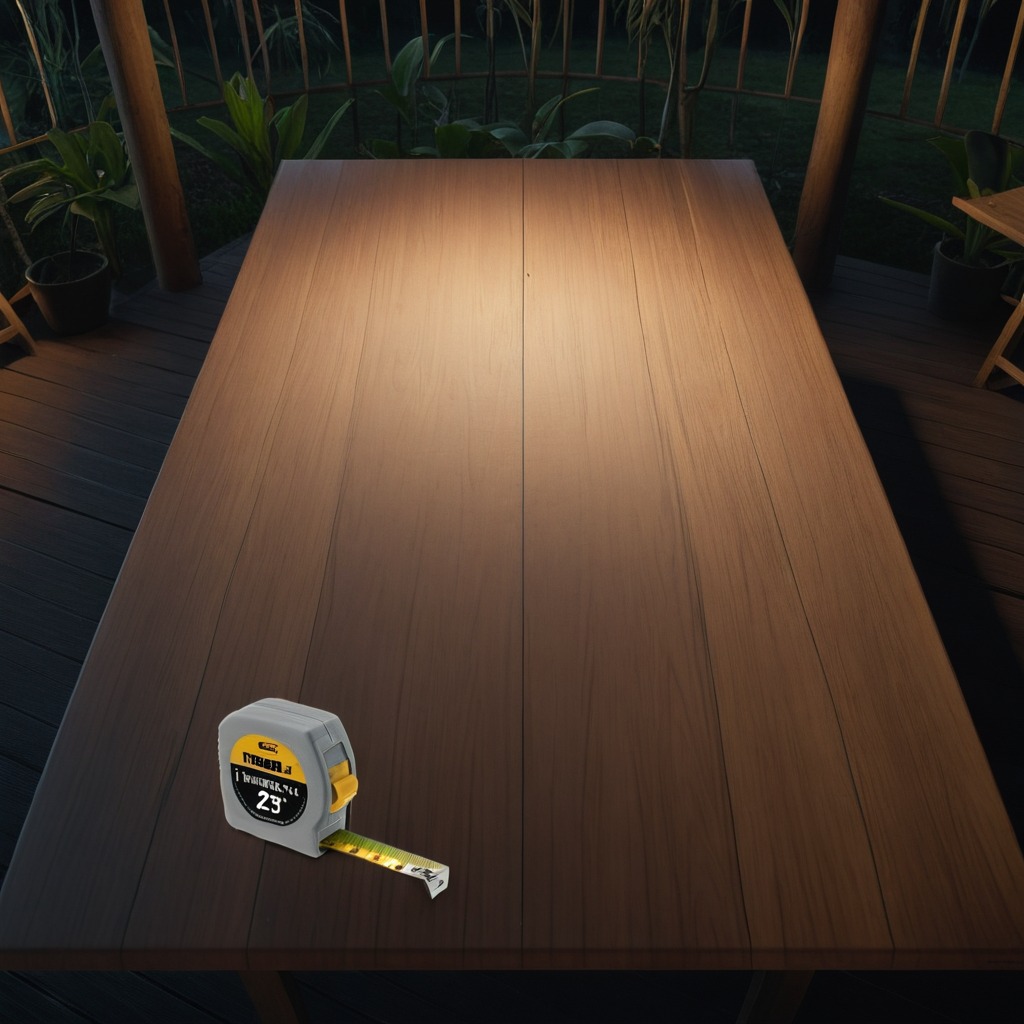
A measuring tape is lying on the wooden table.